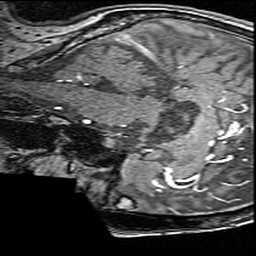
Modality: angio
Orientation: sagittal
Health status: ill
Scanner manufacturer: siemens
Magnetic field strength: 3 T
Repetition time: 0.023 s
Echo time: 0.00418 s